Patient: sex F, age 57
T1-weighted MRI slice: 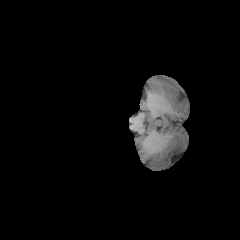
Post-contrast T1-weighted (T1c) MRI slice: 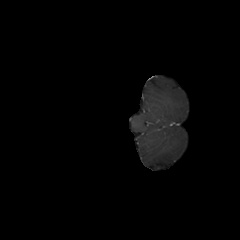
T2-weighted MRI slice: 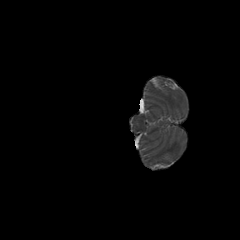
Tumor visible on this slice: no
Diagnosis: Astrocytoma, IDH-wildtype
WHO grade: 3